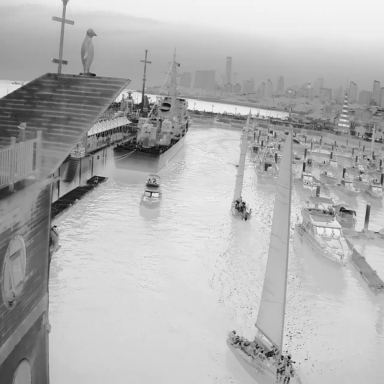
There are four sailboats in the infrared image.